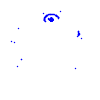
Particle: pion